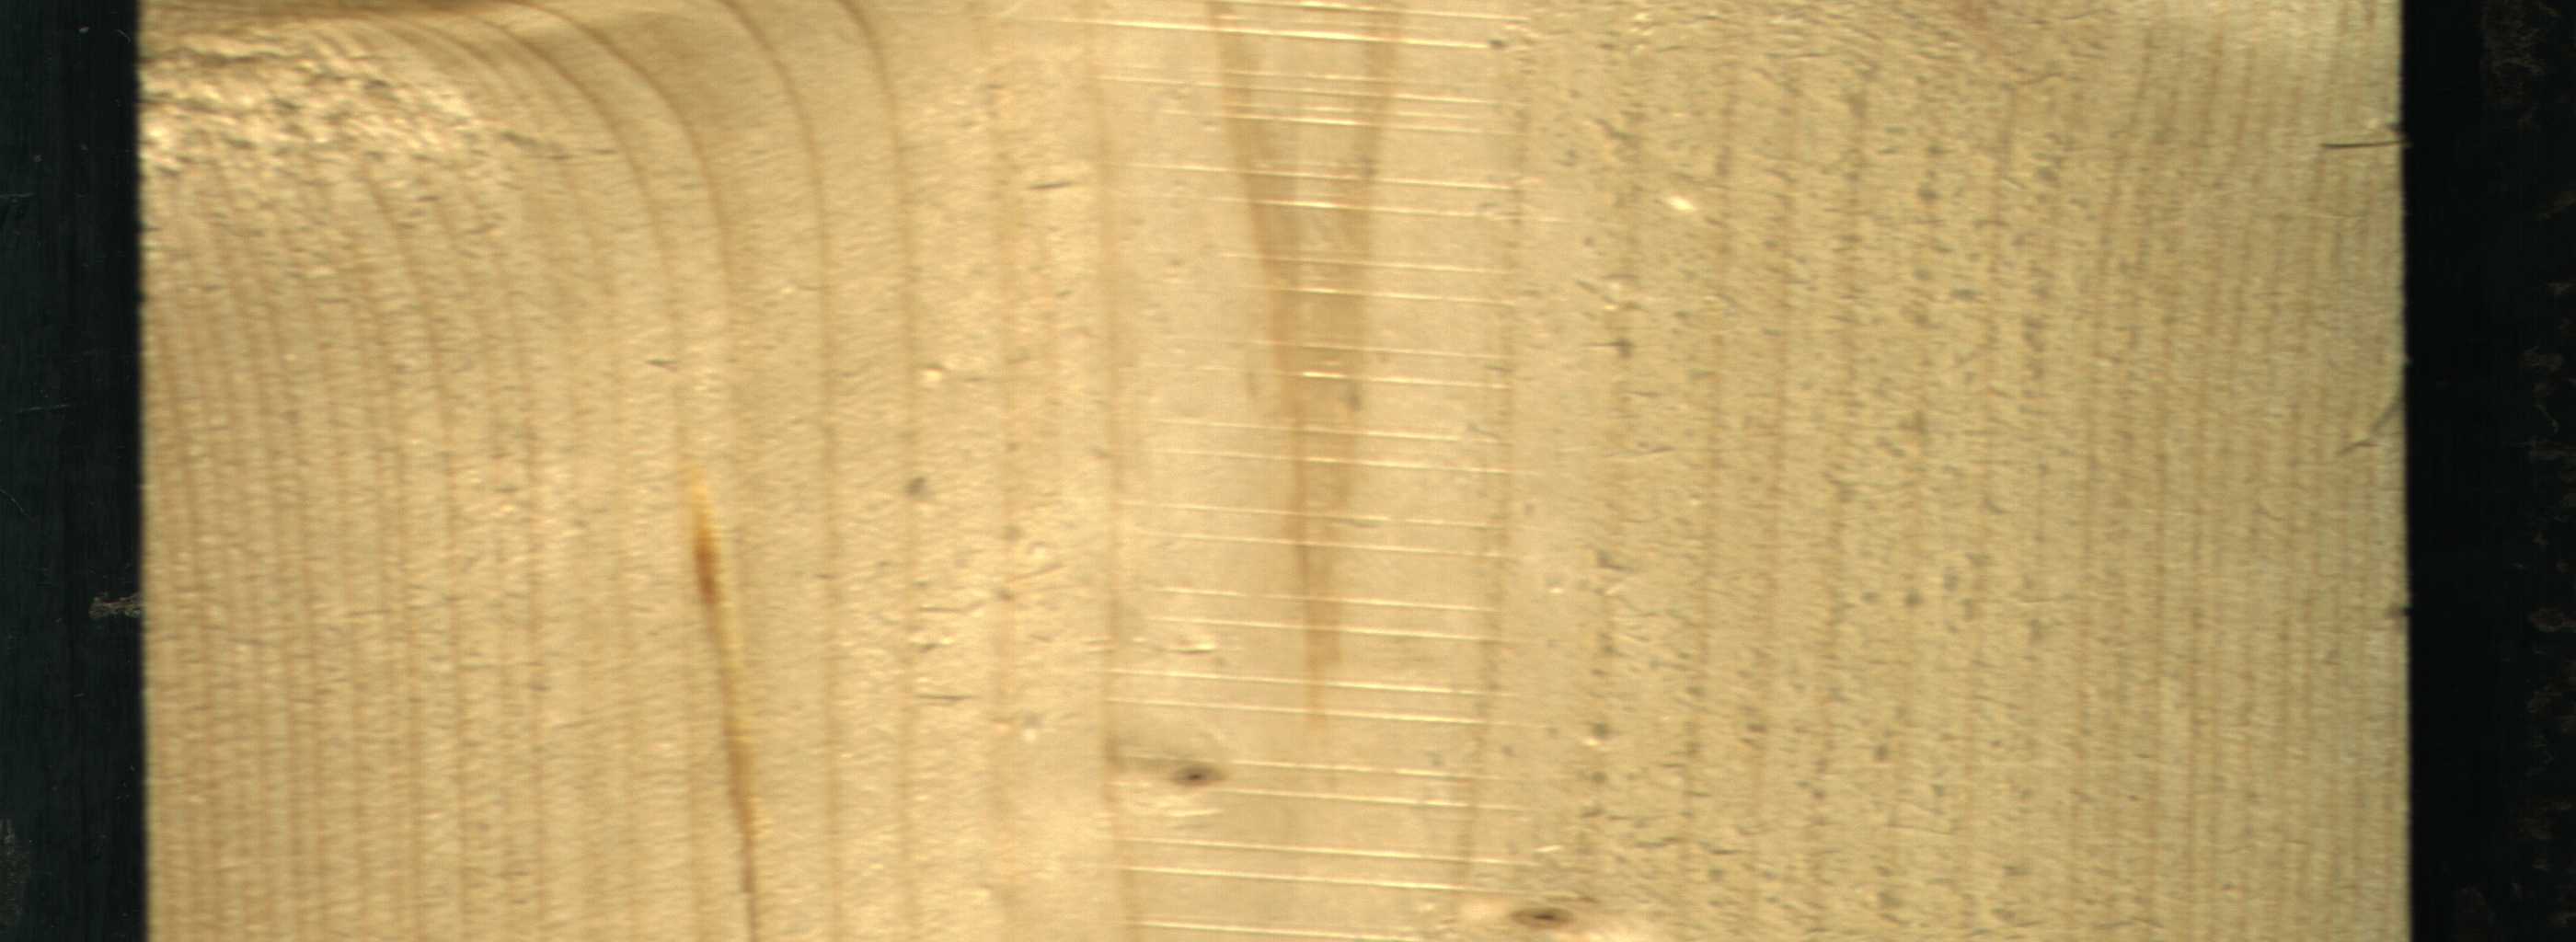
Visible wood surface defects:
resin
Live_Knot
Live_Knot